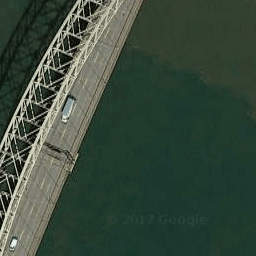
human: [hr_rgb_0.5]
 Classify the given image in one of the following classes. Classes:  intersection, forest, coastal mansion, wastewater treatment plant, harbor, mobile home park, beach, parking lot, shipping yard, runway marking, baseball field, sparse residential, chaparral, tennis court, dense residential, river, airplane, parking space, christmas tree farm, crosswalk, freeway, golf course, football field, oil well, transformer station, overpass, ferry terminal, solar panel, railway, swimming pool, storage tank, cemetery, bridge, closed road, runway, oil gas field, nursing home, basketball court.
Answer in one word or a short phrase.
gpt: bridge